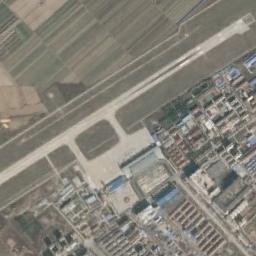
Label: airport